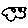
Label: cloud